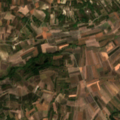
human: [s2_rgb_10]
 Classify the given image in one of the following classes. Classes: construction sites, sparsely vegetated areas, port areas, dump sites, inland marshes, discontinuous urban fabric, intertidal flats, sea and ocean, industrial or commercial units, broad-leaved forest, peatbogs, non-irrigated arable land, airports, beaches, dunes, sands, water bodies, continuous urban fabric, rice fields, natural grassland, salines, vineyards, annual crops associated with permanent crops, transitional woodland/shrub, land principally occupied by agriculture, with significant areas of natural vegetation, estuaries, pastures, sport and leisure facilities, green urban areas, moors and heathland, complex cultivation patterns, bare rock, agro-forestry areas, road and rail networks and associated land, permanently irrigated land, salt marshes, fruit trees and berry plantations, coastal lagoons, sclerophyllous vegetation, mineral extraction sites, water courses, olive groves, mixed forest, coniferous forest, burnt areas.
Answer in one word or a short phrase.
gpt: non-irrigated arable land, complex cultivation patterns, land principally occupied by agriculture, with significant areas of natural vegetation